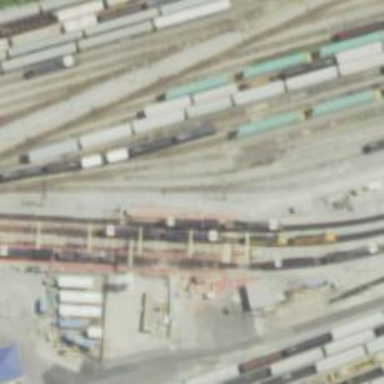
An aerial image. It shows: Railway siding with rails.